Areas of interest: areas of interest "Business office"
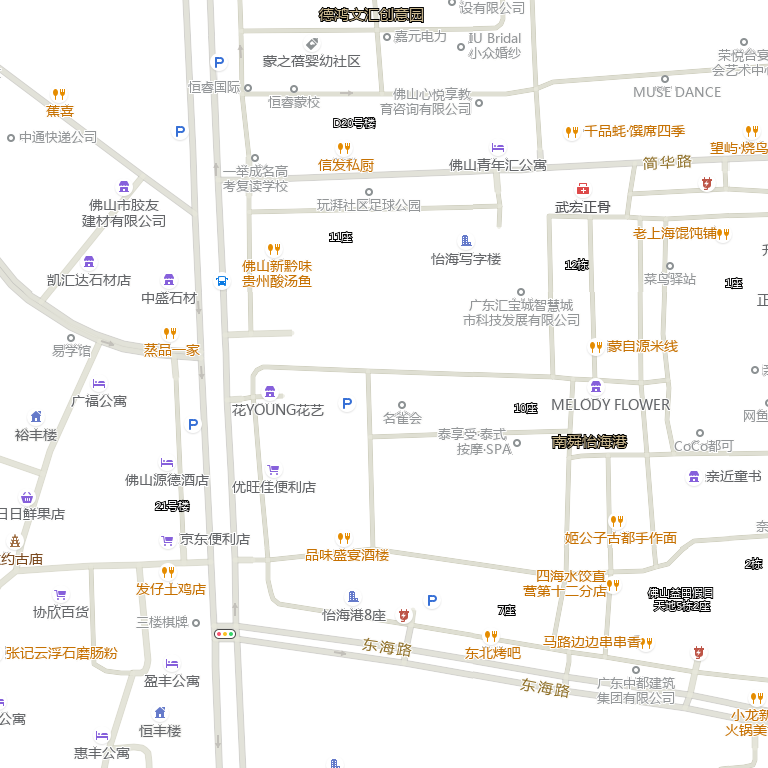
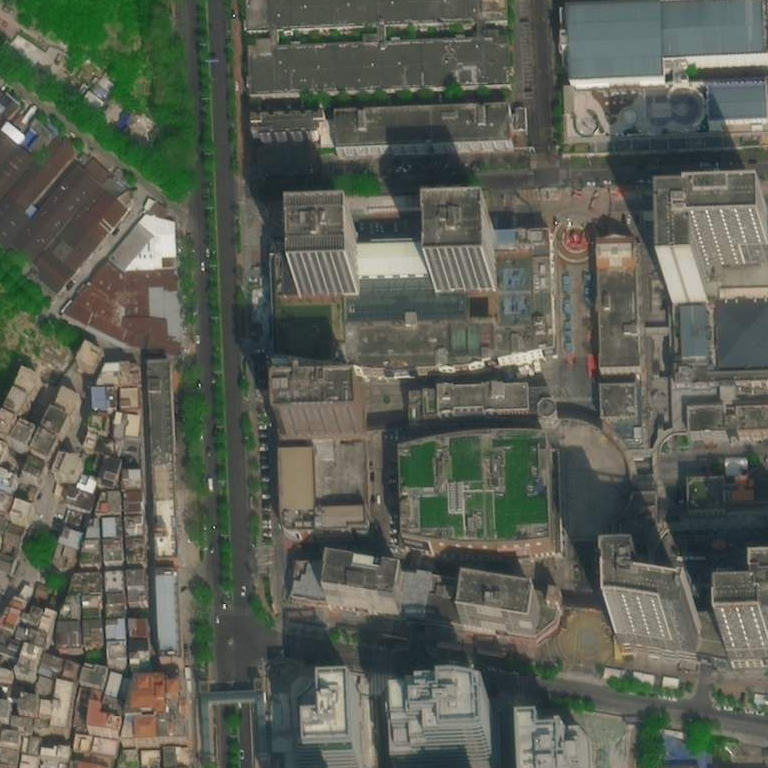